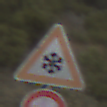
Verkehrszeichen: SchneeOderEisglaette
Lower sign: Ueberholverbot
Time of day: Midday
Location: Outdoor (Nature)
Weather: Overcast
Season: NotSpecified
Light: Natural